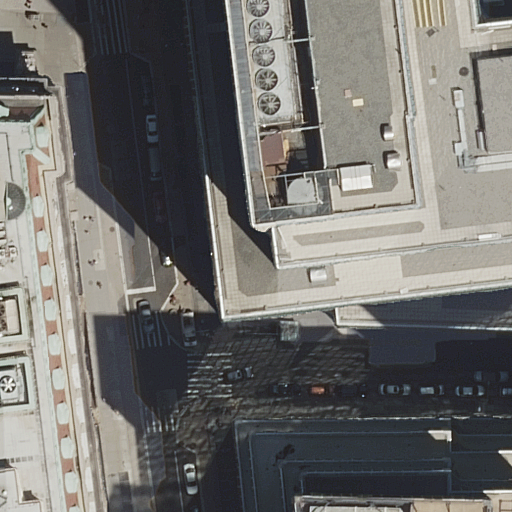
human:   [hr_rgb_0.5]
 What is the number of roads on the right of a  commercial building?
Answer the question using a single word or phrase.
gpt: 0

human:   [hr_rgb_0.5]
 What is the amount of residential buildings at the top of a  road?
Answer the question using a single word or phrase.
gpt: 1

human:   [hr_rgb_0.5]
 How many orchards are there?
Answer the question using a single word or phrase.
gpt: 0

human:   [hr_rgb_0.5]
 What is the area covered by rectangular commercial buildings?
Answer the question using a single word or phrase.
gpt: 0m2

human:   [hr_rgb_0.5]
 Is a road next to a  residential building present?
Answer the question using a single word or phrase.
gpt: yes

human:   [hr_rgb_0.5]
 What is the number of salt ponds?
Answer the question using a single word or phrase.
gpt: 0

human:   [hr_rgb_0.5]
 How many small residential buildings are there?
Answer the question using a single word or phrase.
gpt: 0

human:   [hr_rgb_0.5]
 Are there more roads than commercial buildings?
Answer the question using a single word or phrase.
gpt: yes

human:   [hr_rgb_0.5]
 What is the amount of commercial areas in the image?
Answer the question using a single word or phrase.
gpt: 0

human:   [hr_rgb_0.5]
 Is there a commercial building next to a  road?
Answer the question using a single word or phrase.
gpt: no

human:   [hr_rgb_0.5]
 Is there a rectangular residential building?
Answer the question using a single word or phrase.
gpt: yes

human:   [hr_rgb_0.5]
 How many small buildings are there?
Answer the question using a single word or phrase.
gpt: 0

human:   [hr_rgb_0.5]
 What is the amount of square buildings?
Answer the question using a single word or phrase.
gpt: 0

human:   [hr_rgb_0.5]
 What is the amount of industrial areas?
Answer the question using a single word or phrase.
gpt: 0

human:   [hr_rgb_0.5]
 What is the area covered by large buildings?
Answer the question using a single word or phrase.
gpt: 3033m2

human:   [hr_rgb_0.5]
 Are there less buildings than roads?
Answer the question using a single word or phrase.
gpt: no

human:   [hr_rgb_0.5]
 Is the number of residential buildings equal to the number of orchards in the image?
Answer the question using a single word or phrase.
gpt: no

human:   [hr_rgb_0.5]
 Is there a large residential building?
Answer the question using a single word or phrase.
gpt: yes

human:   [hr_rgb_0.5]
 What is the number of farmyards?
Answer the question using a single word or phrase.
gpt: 0

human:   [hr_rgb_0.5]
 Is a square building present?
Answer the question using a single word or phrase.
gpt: no

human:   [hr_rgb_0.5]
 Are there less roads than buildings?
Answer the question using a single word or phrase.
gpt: no

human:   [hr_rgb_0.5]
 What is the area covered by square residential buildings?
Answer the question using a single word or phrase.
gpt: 0m2

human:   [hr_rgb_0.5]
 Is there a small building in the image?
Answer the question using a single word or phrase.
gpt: no

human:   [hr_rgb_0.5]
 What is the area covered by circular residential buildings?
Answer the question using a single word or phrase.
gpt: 0m2

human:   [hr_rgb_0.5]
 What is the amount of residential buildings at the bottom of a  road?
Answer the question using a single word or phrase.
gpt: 0

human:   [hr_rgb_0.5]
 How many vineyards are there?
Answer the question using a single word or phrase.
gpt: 0

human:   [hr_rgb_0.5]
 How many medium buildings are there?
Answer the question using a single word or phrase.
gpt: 0

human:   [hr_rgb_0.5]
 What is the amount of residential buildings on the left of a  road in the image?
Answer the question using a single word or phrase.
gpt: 1

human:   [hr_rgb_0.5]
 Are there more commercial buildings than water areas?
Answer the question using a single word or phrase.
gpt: no

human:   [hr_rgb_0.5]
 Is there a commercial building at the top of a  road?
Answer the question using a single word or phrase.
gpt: no

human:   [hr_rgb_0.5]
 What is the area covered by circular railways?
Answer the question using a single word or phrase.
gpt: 0m2

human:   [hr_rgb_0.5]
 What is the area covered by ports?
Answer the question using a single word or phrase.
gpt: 0m2

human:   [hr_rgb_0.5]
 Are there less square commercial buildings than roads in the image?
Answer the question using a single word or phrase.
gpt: yes

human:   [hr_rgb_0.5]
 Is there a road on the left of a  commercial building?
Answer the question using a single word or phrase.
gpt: no

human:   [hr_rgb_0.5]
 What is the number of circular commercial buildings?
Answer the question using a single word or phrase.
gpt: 0

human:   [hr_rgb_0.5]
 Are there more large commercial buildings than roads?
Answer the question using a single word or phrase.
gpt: no